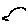
Label: bird